Field crop: maize
Growth stage: 1
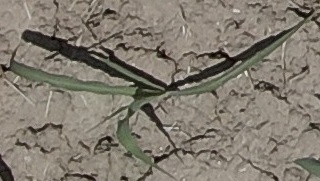
Species: sorghum